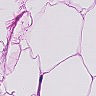
Metastatic tissue present: no